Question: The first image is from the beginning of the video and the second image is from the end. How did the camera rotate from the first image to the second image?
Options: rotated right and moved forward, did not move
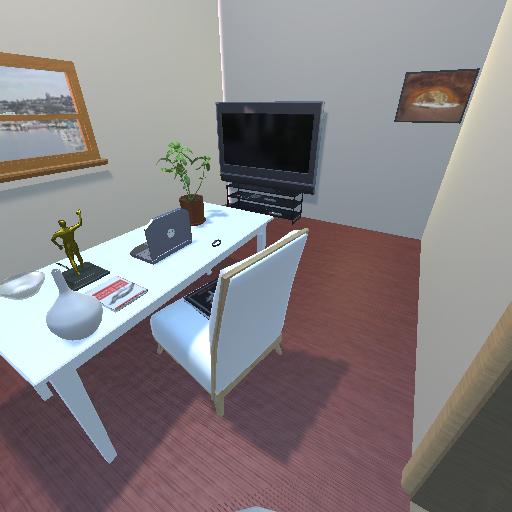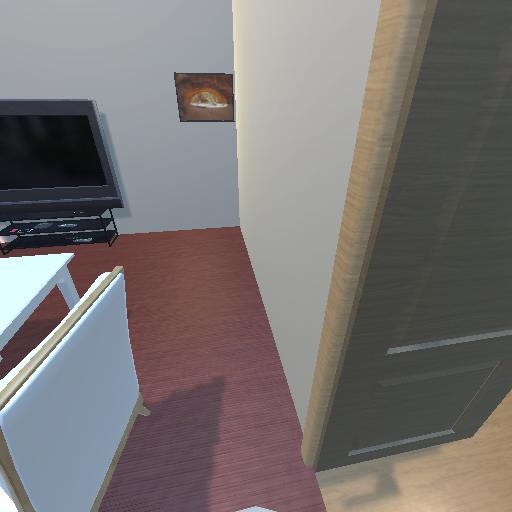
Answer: rotated right and moved forward